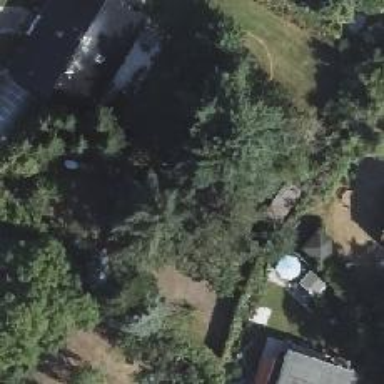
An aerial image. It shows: Urban tree with needle-leaved evergreen.